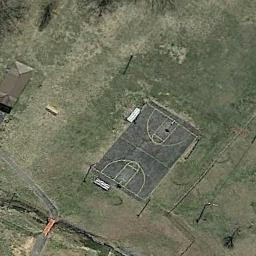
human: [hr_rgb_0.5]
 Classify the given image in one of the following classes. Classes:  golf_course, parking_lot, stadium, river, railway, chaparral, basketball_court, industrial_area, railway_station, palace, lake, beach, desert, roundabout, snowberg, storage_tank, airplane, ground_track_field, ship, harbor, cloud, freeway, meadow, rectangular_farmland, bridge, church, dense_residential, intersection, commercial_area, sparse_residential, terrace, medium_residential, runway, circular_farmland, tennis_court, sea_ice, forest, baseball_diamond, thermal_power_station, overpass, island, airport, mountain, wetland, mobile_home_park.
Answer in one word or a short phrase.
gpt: basketball_court